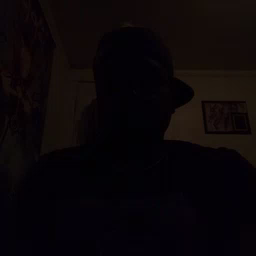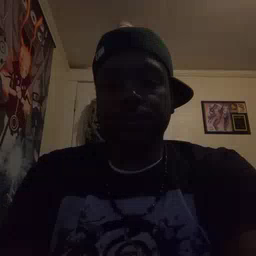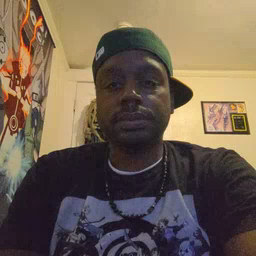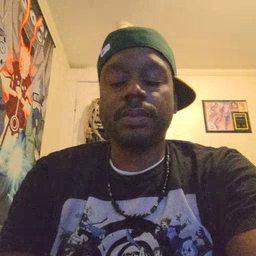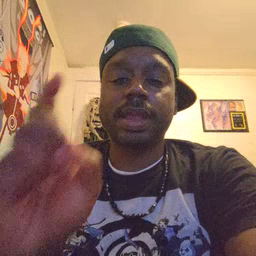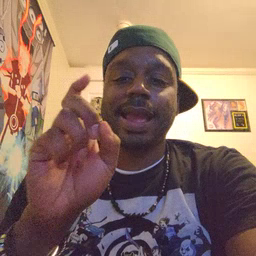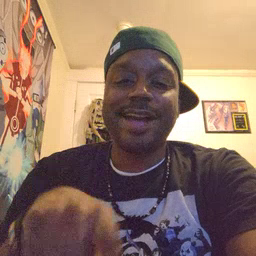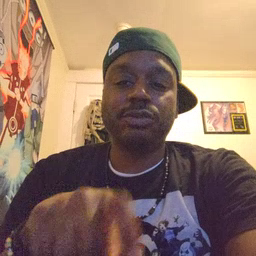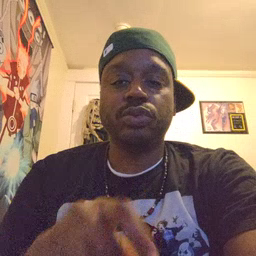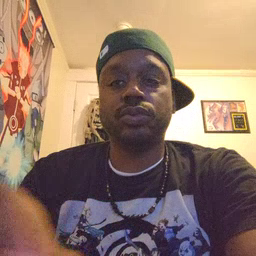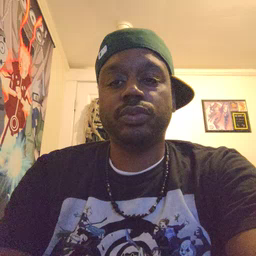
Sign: haveto